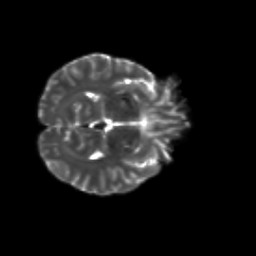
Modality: T2w
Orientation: axial
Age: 22
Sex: female
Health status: healthy
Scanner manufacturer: siemens
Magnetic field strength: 3 T
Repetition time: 8.6 s
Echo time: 0.095 s